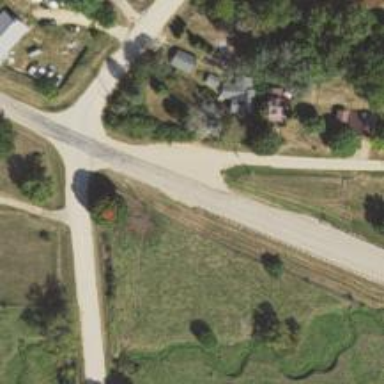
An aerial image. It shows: Stop road.